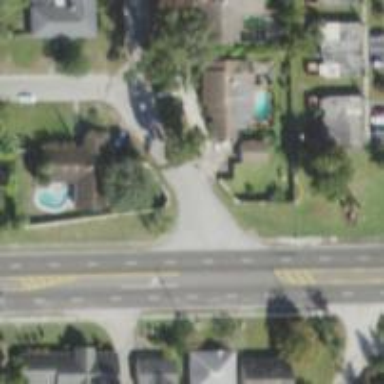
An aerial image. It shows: Unmarked road crossing.